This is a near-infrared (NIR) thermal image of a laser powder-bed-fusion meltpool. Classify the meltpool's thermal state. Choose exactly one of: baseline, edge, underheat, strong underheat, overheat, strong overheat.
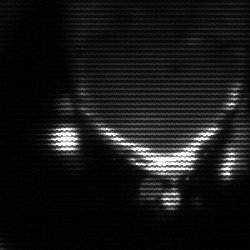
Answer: baseline